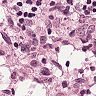
Metastatic tissue present: no